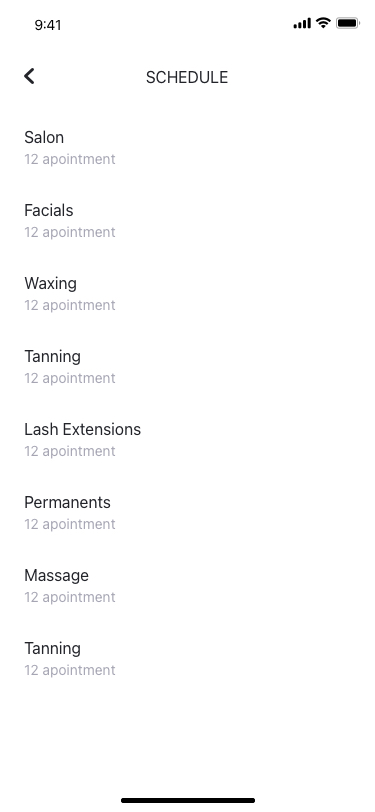
Text in this UI design:
Salon
12 apointment
Waxing
12 apointment
Lash Extensions
12 apointment
Massage
12 apointment
Facials
12 apointment
Tanning
12 apointment
Permanents
12 apointment
Tanning
12 apointment
SCHEDULE